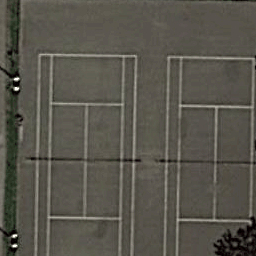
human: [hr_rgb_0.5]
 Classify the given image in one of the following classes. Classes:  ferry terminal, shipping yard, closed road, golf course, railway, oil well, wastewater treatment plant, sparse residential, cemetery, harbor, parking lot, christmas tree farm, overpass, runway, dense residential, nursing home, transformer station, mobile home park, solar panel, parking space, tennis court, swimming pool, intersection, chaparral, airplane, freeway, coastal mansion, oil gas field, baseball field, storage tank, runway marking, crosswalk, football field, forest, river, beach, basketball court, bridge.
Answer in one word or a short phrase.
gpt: tennis court